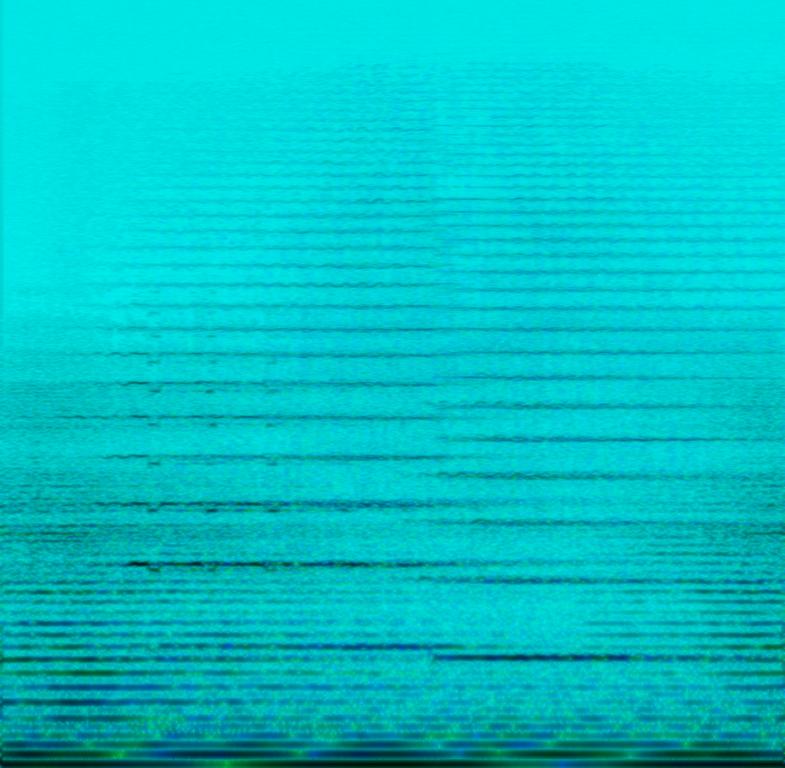
The instrumental music features a sort of calm before the storm. In the low register one can barely hear a double bass playing a long note softly. Another stringed instrument plays a short melody that fades out. A bigger group of strings then play a short long-note melody. The music is playing softly, almost quiet. This could work well as music for a movie scene.